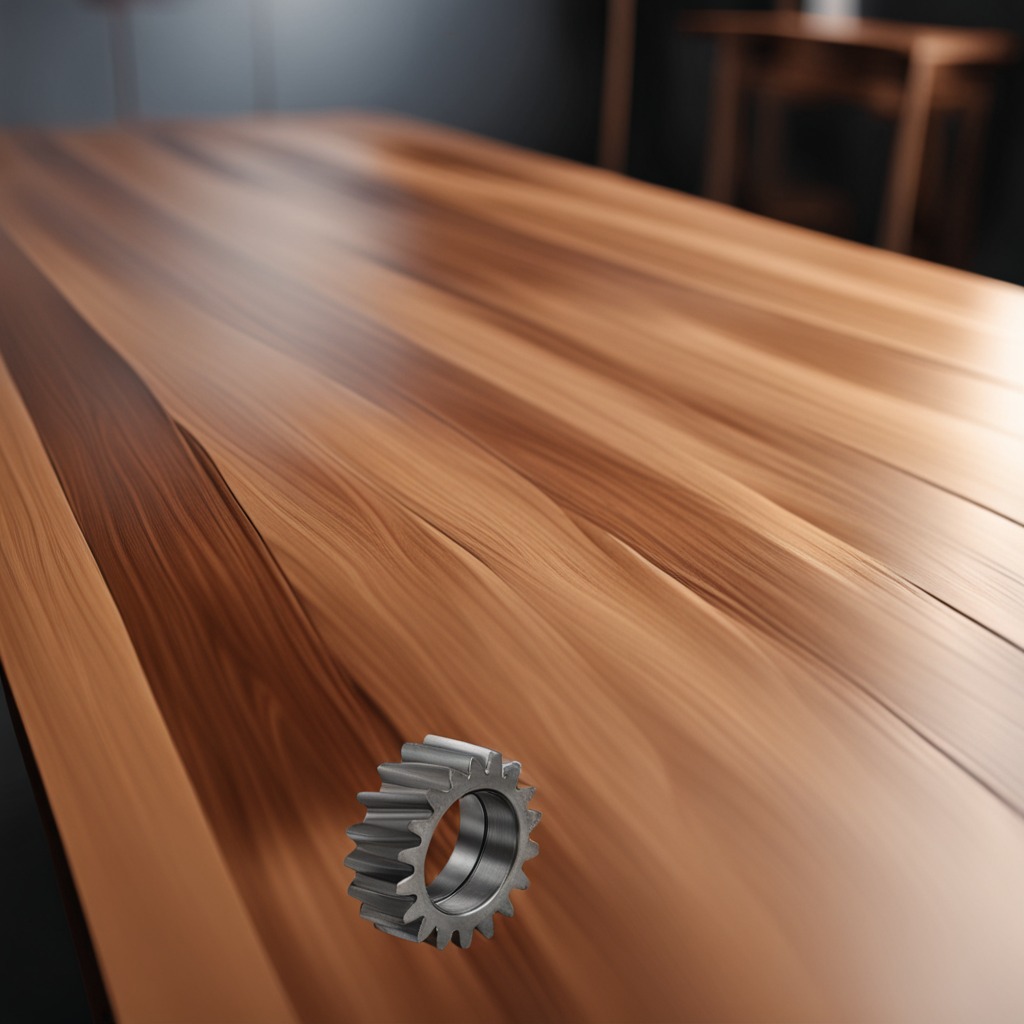
A steel gear with teeth lies on a wooden table in a carpentry studio rich wood textures side lighting